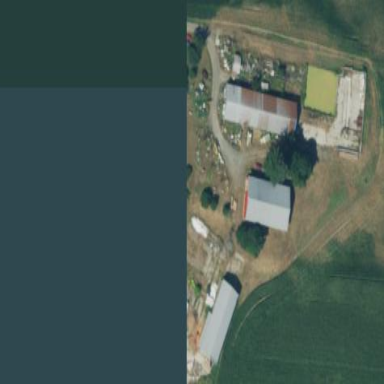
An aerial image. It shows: Farmyard area.